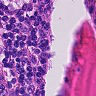
Metastatic tissue present: yes